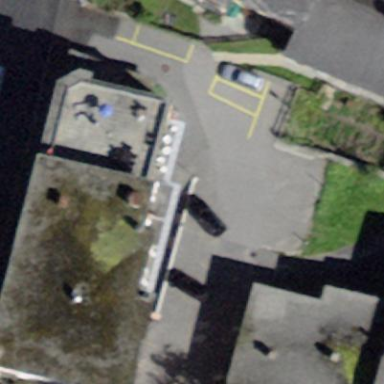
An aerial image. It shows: Flat-roofed building.